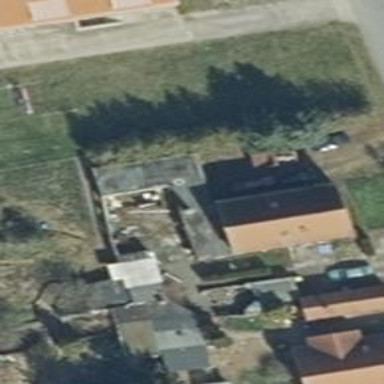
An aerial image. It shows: Simple house.